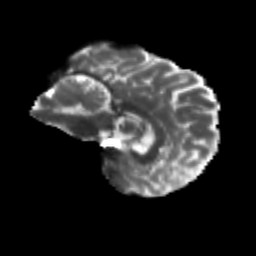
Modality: T2w
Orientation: sagittal
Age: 55
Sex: male
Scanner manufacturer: siemens
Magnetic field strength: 3 T
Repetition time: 4.71 s
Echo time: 0.0906 s